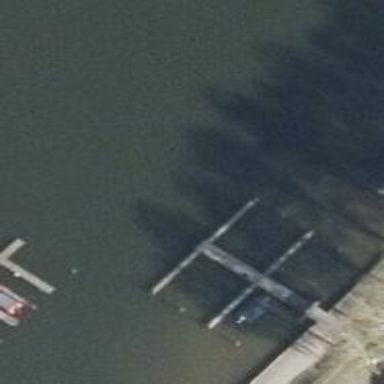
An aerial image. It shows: Man-made pier.